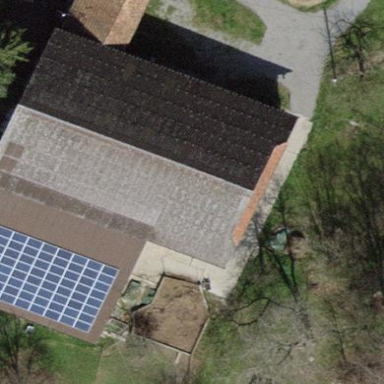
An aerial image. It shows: Stable building.